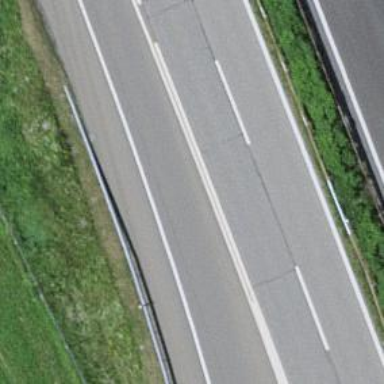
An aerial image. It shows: Asphalt motorway link.